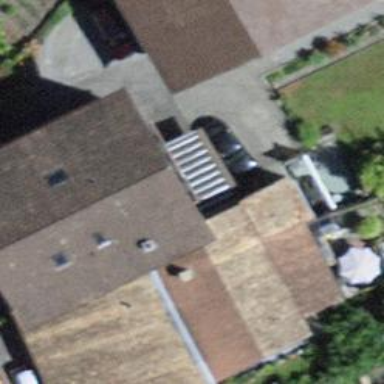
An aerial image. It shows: Residential building.